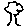
Label: tree